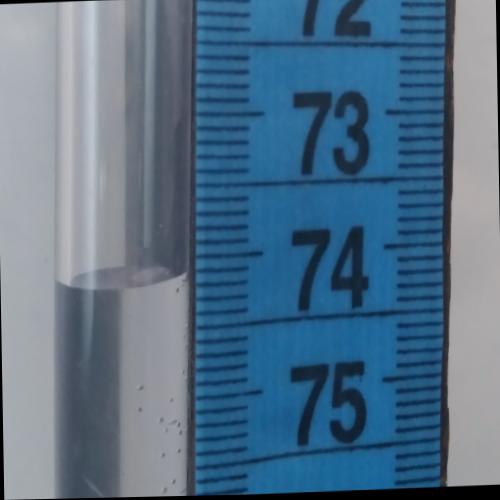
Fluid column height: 74.1 cm